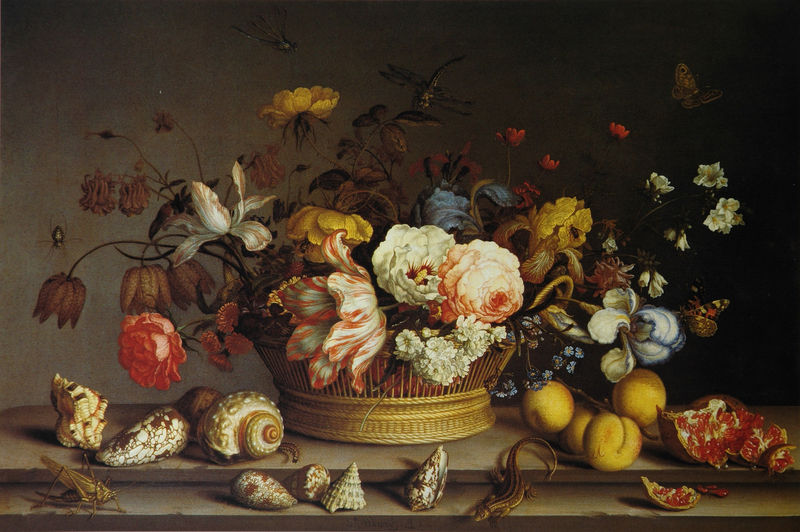
Titel: Stilleben mit Blumenkorb
Künstler: Balthasar van der Ast
Standort: Stockholm
Institution: Nationalmuseum
Schlagwörter: blau, blätter, dunkel, gemälde, schatten, vogel, gelb, blume, blumen, hell, hintergrund, licht, schwarz, tisch, weiss, blüte, blüten, obst, rose, rosen, rot, tier, tiere, malerei, barock, schale, stein, holland, niederlande, öl, natur, realismus, rosa, frucht, früchte, stilleben, stillleben, sommer, sammeln, herbst, ölgemälde, treppe, tulpen, detail, korb, strauss, stufe, stufen, faden, blumenstrauß, bouquet, blühen, blütenblätter, stiel, tischkante, tulpe, stiele, vanitas, vergänglichkeit, detailliert, kornblumen, lilie, nelke, schmetterling, duft, blattwerk, pfirsich, salamander, muschel, aprikose, aprikosen, granatapfel, insekt, libelle, muscheln, schnecke, schnecken, raupe, schneckenhaus, netz, falter, libellen, anordnung, natura morta, nektarinen, feldblumen, eidechse, kolibri, bukett, krimskrams, heuschrecke, spinne, granatäpfel, aster, chrysanthemen, detailgenau, grashüpfer, muschelschale, sammelsurium, grille, grasnatapfel, goldne schale, schneckehaus, schneckehäuser, blphen